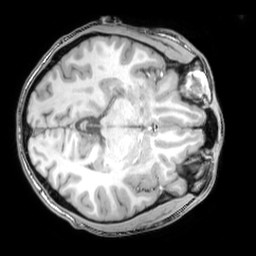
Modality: T1w
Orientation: axial
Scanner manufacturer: philips
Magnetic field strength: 3 T
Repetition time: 0.008172 s
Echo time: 0.00375 s